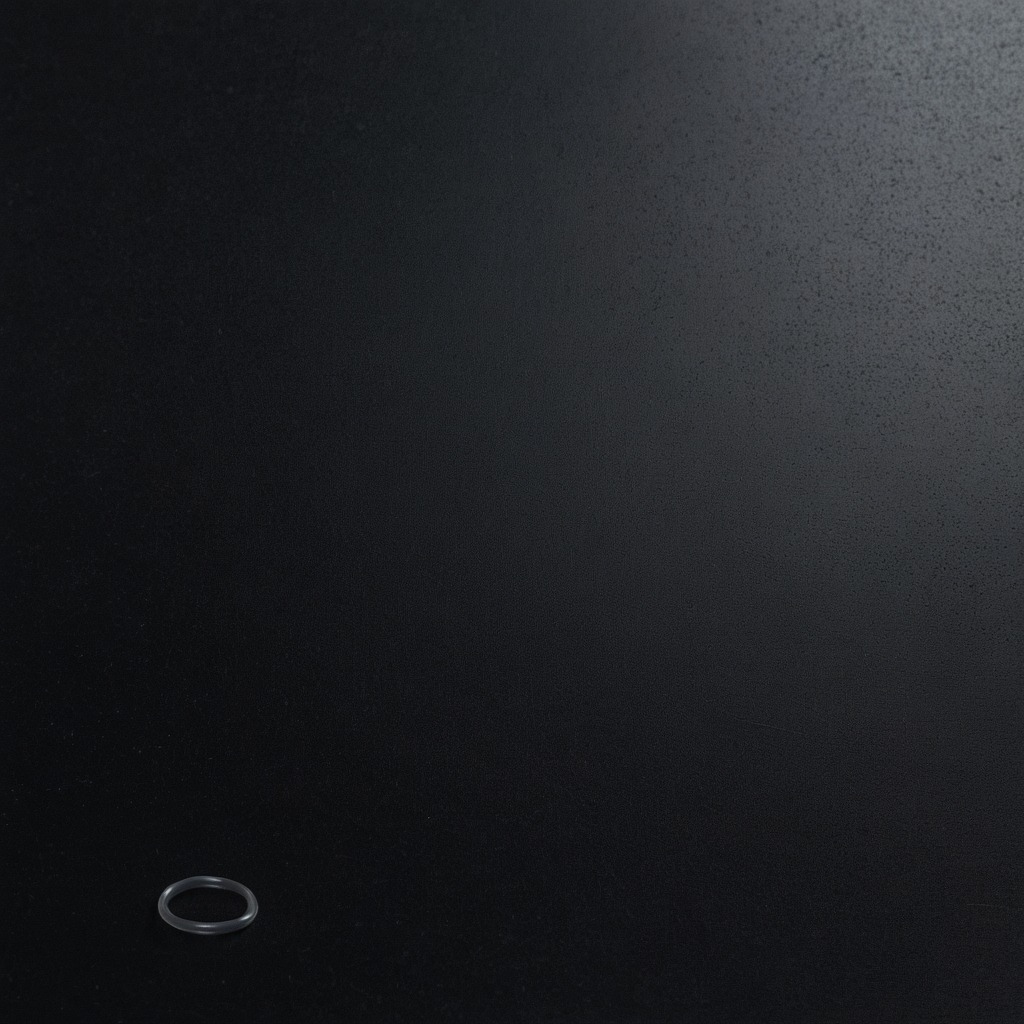
A rubber O-ring is lying on a clean granite tabletop inside a workshop at night.